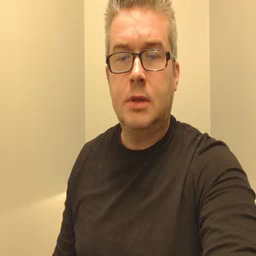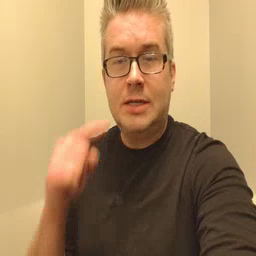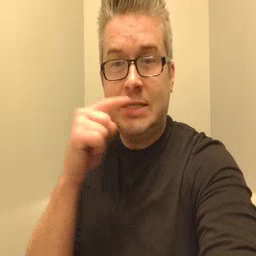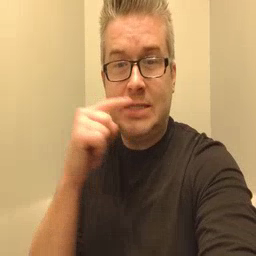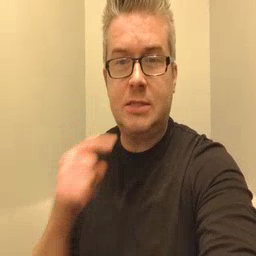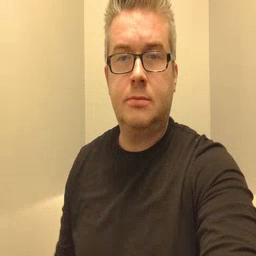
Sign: toothbrush